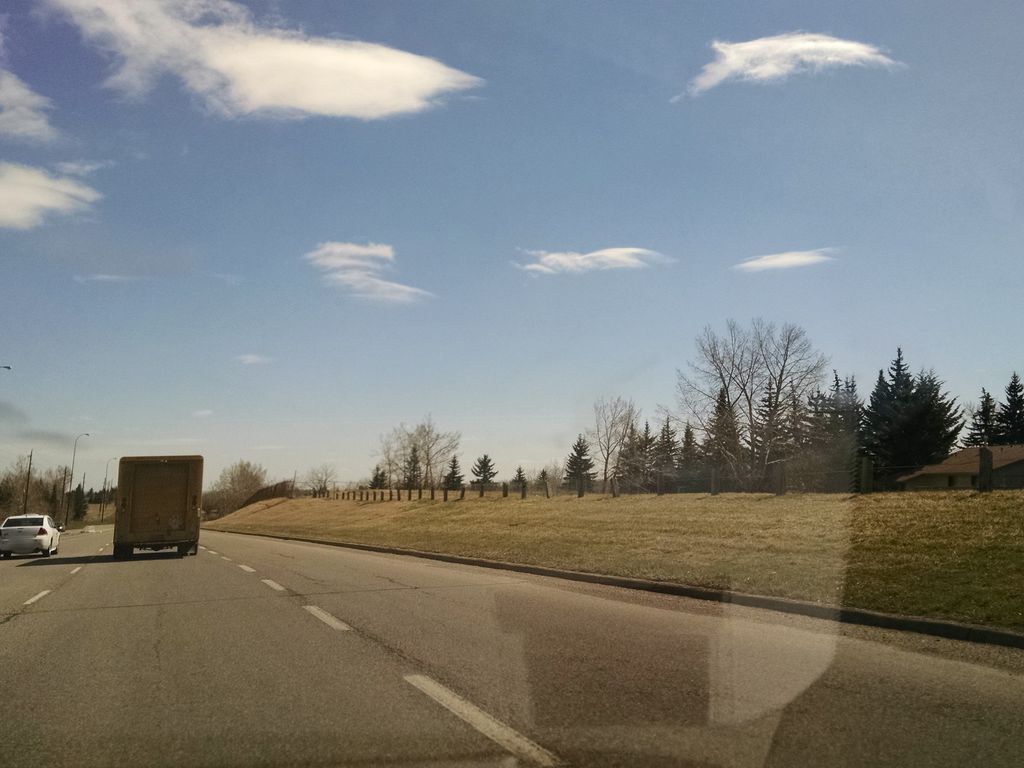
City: calgary